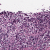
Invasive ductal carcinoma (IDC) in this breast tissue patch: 1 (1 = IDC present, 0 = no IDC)